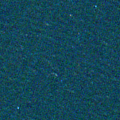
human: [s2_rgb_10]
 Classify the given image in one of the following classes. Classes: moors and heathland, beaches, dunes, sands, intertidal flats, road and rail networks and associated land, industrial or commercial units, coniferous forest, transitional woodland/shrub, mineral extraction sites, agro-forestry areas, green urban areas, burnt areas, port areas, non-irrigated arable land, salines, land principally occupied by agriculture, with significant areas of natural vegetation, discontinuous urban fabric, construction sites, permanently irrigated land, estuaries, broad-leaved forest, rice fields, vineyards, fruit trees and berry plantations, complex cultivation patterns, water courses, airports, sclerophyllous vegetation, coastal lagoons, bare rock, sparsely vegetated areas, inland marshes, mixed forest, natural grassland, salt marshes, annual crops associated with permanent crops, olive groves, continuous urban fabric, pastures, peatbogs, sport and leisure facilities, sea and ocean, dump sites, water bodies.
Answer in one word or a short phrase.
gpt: sea and ocean